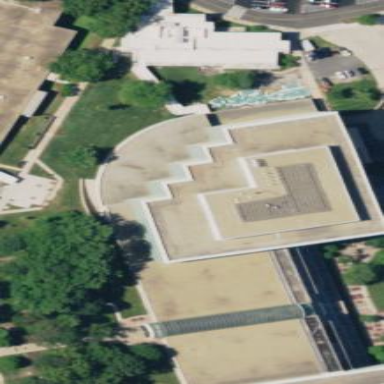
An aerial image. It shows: Part of building.